Question: In my iPhone App, I need custom fonts.
I know how to include it through info.plist and programmatically, but can I have the fonts in the XIB file?
Where can I set the custom fonts as shown in the image:

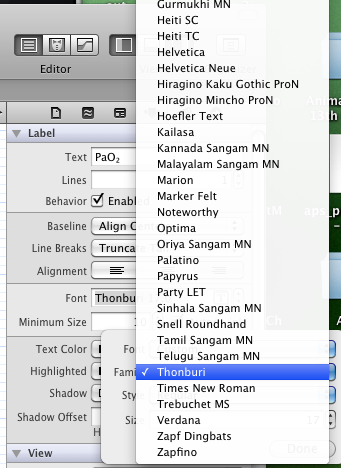
Answer: You cannot add the custom fonts from there, instead of that, you have to create an IBOutlet and add the font programmatically